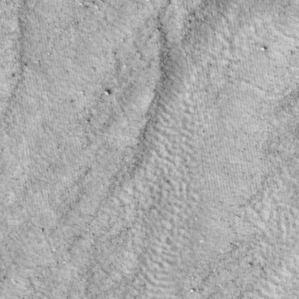
Label: non_frost